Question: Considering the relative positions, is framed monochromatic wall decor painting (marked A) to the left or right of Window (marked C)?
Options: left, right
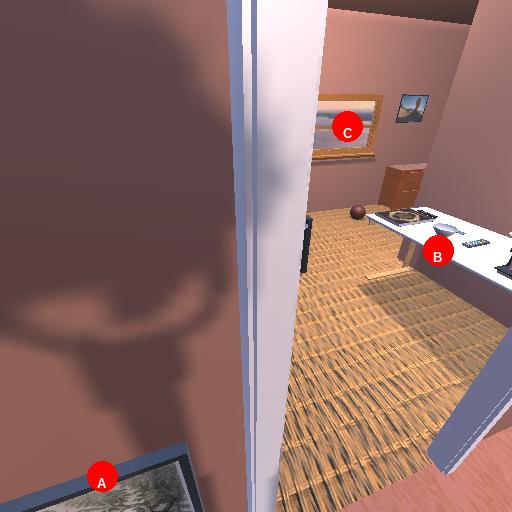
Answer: left